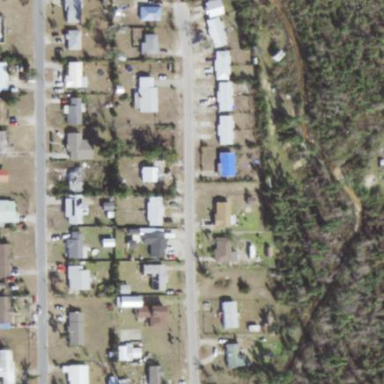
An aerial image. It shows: This residential area consists of single-family homes.